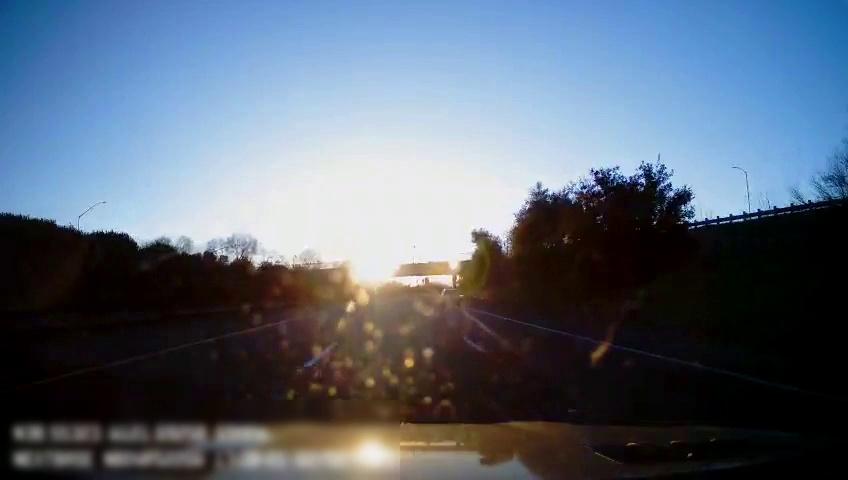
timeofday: Day
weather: Sunny
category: Drivable Space
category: Vehicles | SUV
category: Lanes | Alternate Lane
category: Lanes | Current Lane
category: Lanes | Current Lane
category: Lanes | Alternate Lane